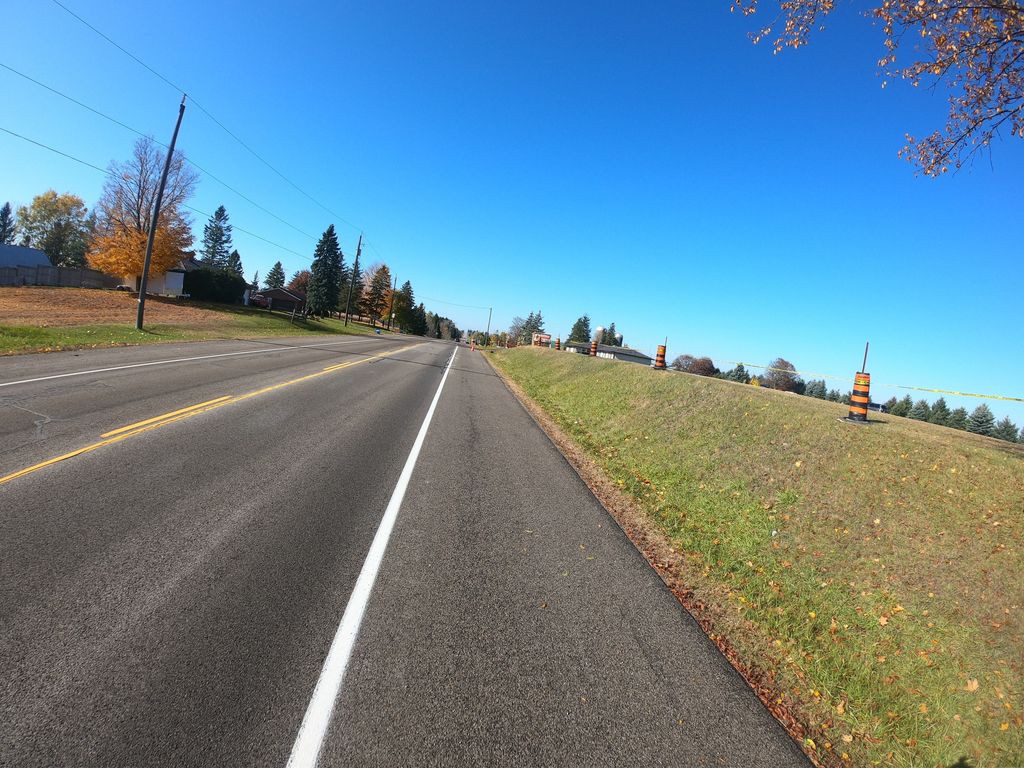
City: kitchener-waterloo